Question: I'm currently working on a project that does not include GSAP (Greensock's JS Tweening library), but since it's super easy to create your own Custom Easing functions with it's visual editor - I was wondering if there is a way to break down the desired ease-function so that it can be reused in a CreateJS Tween?
Example:
'''
var myEase = CustomEase.create("myCustomEase", [
{s:0,cp:0.413,e:0.672},{s:0.672,cp:0.931,e:1.036},
{s:1.036,cp:1.141,e:1.036},{s:1.036,cp:0.931,e:0.984},
{s:0.984,cp:1.03699,e:1.004},{s:1.004,cp:0.971,e:0.988},
{s:0.988,cp:1.00499,e:1}
]);
'''
So that it turns it into something like:
'''
var myEase = function(t, b, c, d) {
//Some magic algorithm performed on the 7 bezier/control points above...
}
'''
()

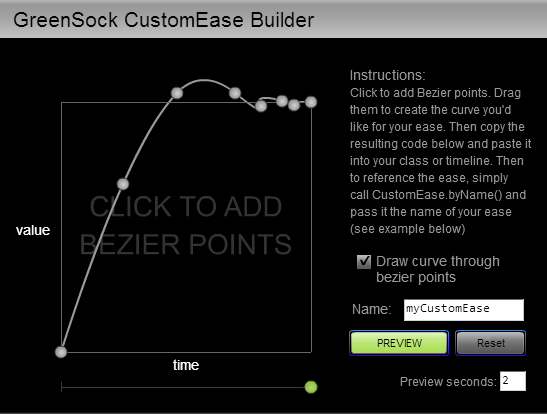
Answer: I took the time to port and optimize the original GSAP-based 'CustomEase' class... but due to license restrictions / legal matters (), posting the ported code would violate it.
However, it's fair for my own use. Therefore, I believe it's only fair that I guide you and point you to the resources that made it possible.
The original code (not directly compatible with CreateJS) can be found here:
<URL>
Note that CreateJS's easing methods only takes a value (not 'time, start, end, duration' like GSAP's easing method does). That time ratio is really all you need, given it goes from (your start value) to (your end value).
With a little bit of effort, you can discard those parameters from the 'ease()' method and trim down the final returned expression.
I took a few extra steps to optimize the above code.
1) In the constructor, you can store the 'segments.length' value directly as 'this.length' in a property of the CustomEase instance to cut down a bit on the amount of accessors / property lookups in the 'ease()' method (where 'qty' is set).
2) There's a few redundant calculations done per Segments that can be eliminated in the 'ease()' method. For instance, the 's.cp - s.s' and 's.e - s.s' operations can be precalculated and stored in a couple of properties in each Segments (in its constructor).
3) Finally, I'm not sure why it was designed this way, but you can unwrap the 'function() {...}();' that are returning the constructors for each classes. Perhaps it was used to trap the scope of some variables, but I don't see why it couldn't have wrapped the entire thing instead of encapsulating each one separately.
Need more info? Leave a comment!